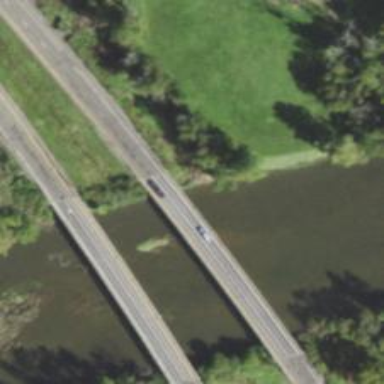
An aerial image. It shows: Asphalt bridge on motorway.